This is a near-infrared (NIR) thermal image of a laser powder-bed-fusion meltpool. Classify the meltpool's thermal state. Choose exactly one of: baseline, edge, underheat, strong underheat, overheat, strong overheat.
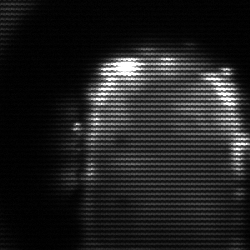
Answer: baseline